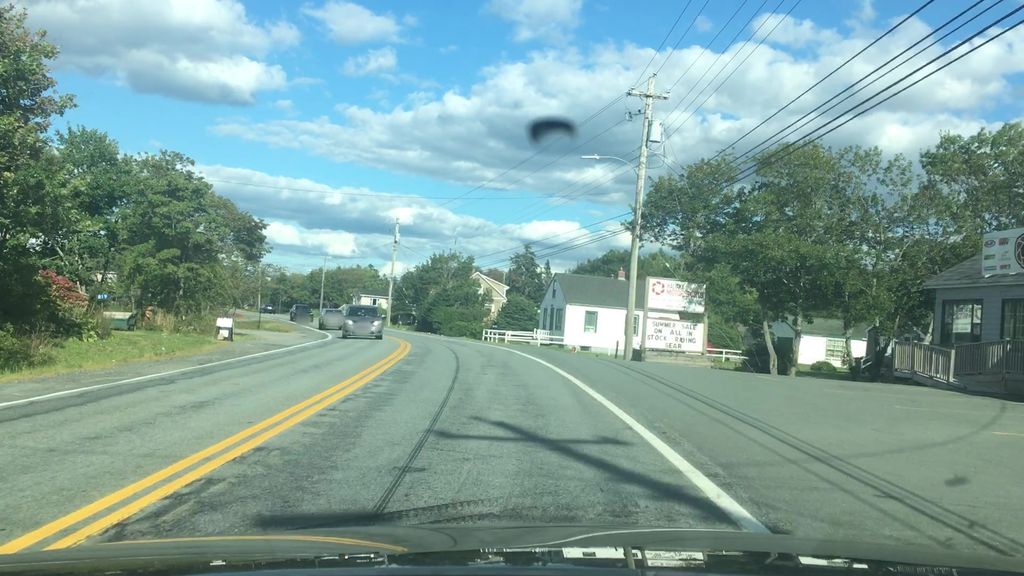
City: halifax